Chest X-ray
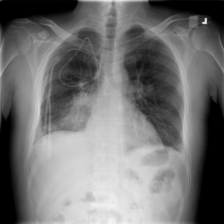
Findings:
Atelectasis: negative
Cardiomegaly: negative
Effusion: positive
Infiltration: positive
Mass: negative
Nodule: negative
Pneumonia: positive
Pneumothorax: negative
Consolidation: negative
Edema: negative
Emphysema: negative
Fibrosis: negative
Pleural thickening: negative
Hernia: negative